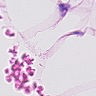
Metastatic tissue present: no